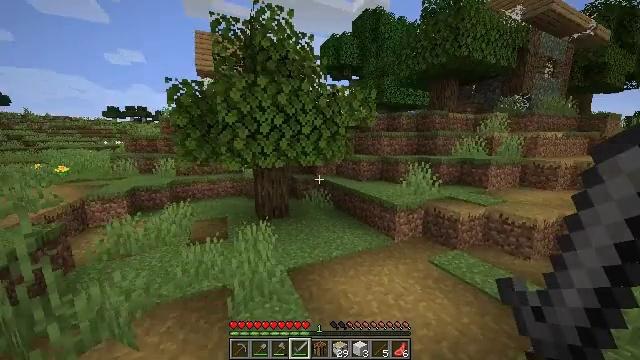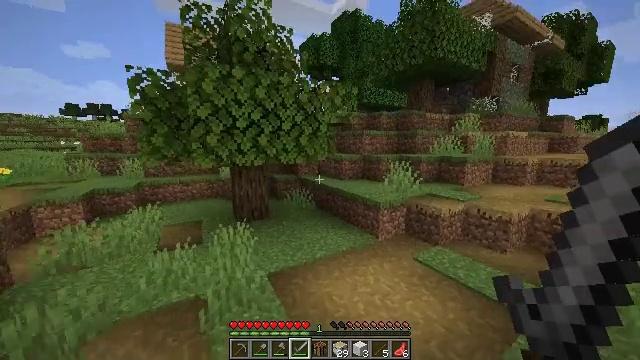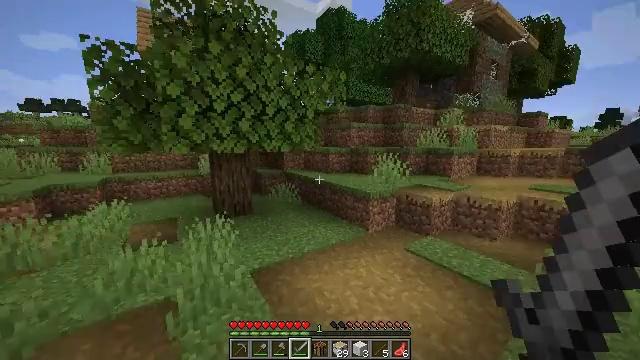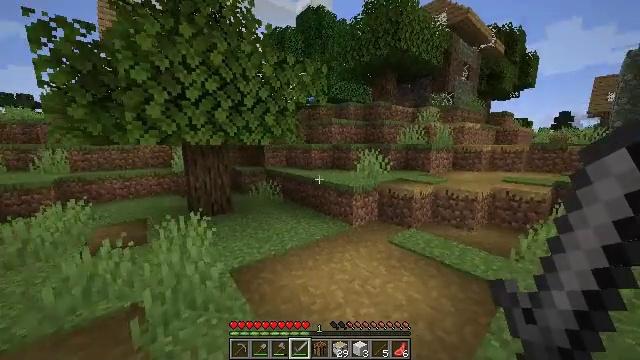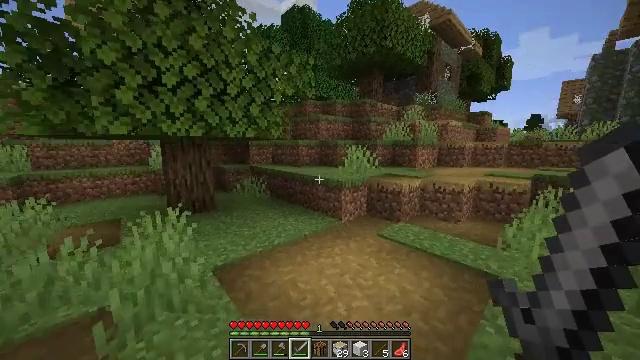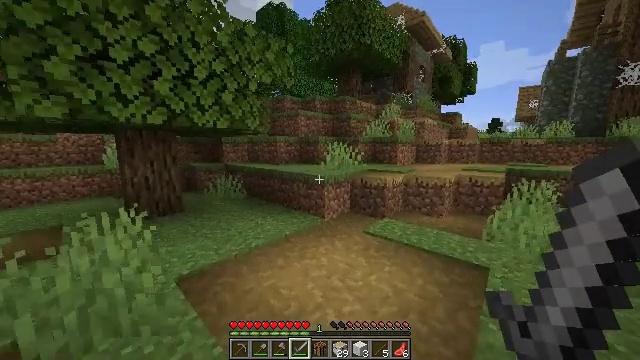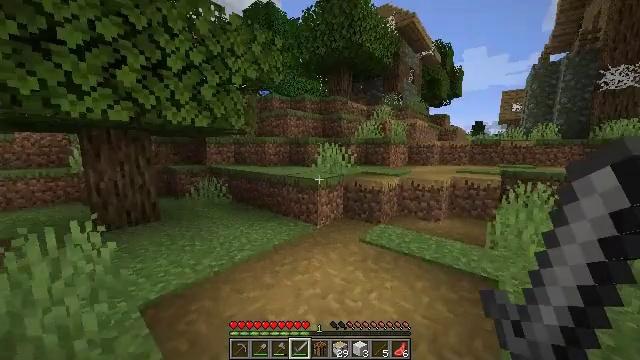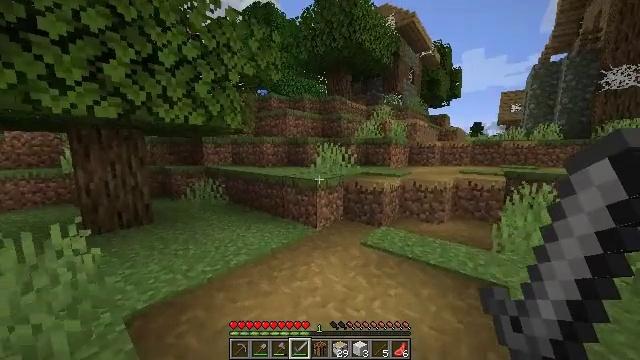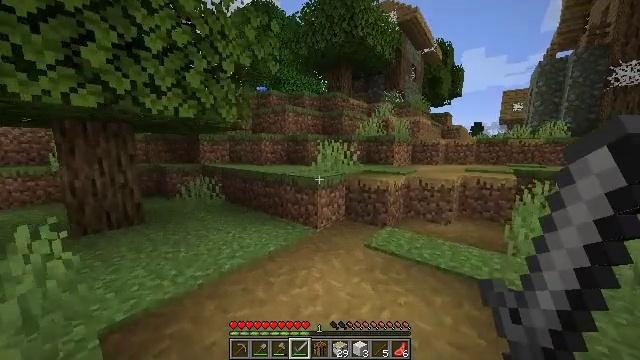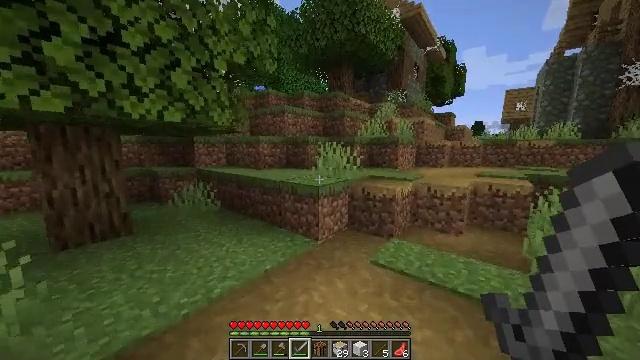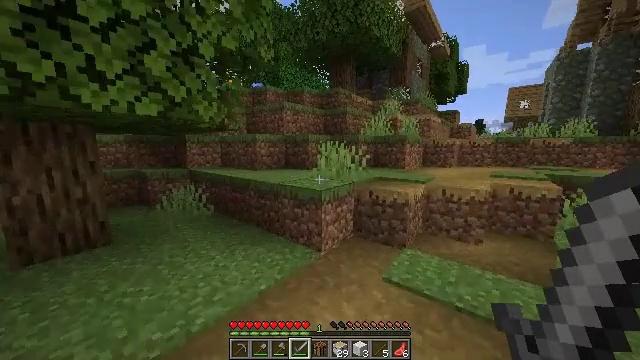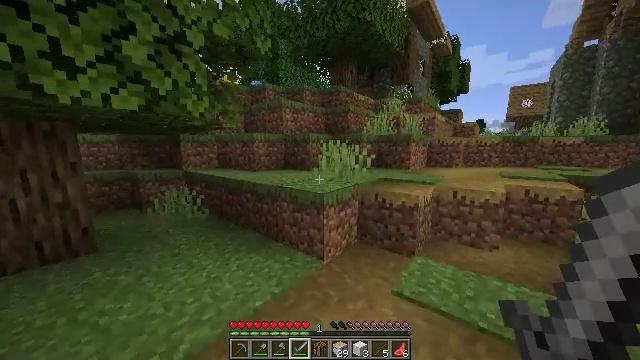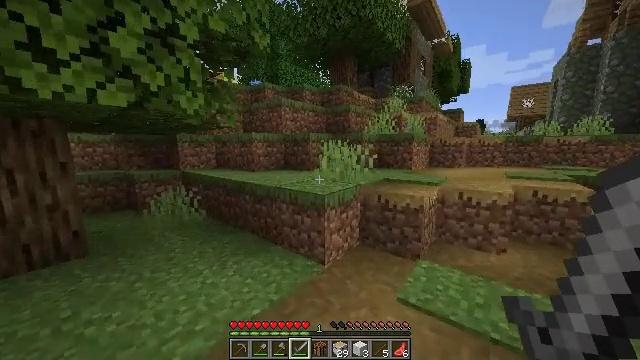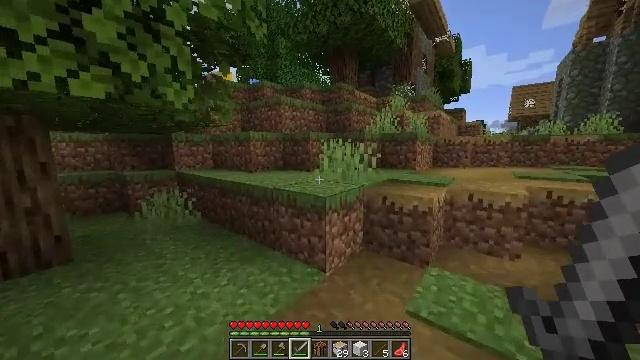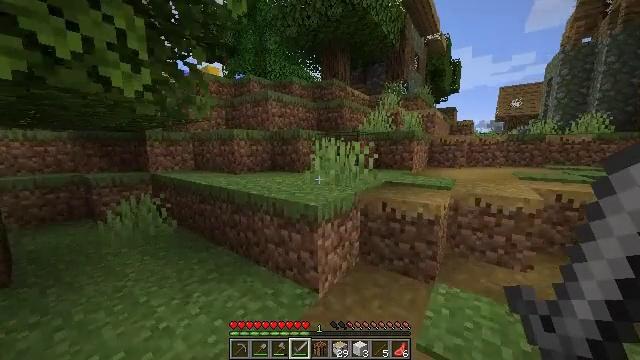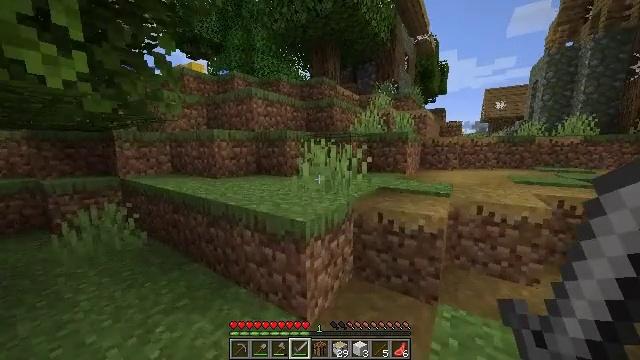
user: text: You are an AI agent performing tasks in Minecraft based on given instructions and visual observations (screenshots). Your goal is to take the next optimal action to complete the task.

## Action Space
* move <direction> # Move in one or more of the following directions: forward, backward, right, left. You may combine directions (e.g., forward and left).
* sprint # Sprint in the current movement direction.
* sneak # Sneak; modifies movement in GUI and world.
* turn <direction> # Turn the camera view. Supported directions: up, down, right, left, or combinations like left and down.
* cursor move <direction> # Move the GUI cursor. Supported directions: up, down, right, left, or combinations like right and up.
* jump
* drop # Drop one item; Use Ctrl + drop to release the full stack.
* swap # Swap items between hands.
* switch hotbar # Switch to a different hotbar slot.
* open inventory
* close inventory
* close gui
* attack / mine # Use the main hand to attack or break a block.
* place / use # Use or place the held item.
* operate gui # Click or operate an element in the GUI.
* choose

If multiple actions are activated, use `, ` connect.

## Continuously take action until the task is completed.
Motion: motion action
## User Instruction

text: Gather oak leaves by attacking.
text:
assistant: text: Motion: move forward, sprint, turn right
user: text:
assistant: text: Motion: move forward, sprint, turn right
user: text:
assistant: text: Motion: move forward, sprint, turn right
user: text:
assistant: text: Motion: move forward, sprint, turn right
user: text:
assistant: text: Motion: move forward, sprint, turn right
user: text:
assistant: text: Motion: move forward, sprint, turn right
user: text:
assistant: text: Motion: move forward, sprint
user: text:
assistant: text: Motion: move forward, sprint
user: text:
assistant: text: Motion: move forward, sprint
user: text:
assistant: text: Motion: move forward, sprint
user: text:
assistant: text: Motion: move forward, sprint
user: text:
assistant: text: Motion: move forward, sprint
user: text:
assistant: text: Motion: move forward, sprint
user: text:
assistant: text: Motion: move forward, sprint, turn right
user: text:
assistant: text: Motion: move forward, sprint, turn right
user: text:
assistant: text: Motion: move forward, sprint, jump
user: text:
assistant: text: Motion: move forward, sprint, jump
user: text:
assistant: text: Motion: move forward, sprint, jump
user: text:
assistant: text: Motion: move forward, sprint, jump
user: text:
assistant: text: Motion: move forward, sprint, jump
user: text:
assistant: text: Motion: move forward, sprint, turn left, jump
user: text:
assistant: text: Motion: move forward, sprint, turn left
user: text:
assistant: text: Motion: move forward, sprint, turn left
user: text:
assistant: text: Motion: move forward, sprint, turn left
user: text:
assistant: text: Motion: move forward, sprint, turn left
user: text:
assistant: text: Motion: move forward, sprint, jump
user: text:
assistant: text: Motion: move forward, sprint, jump
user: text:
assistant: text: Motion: move forward, sprint, jump
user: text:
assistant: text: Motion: move forward, sprint, jump
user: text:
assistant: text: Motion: move forward, sprint